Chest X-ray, AP view. Patient: 55 years old, sex M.
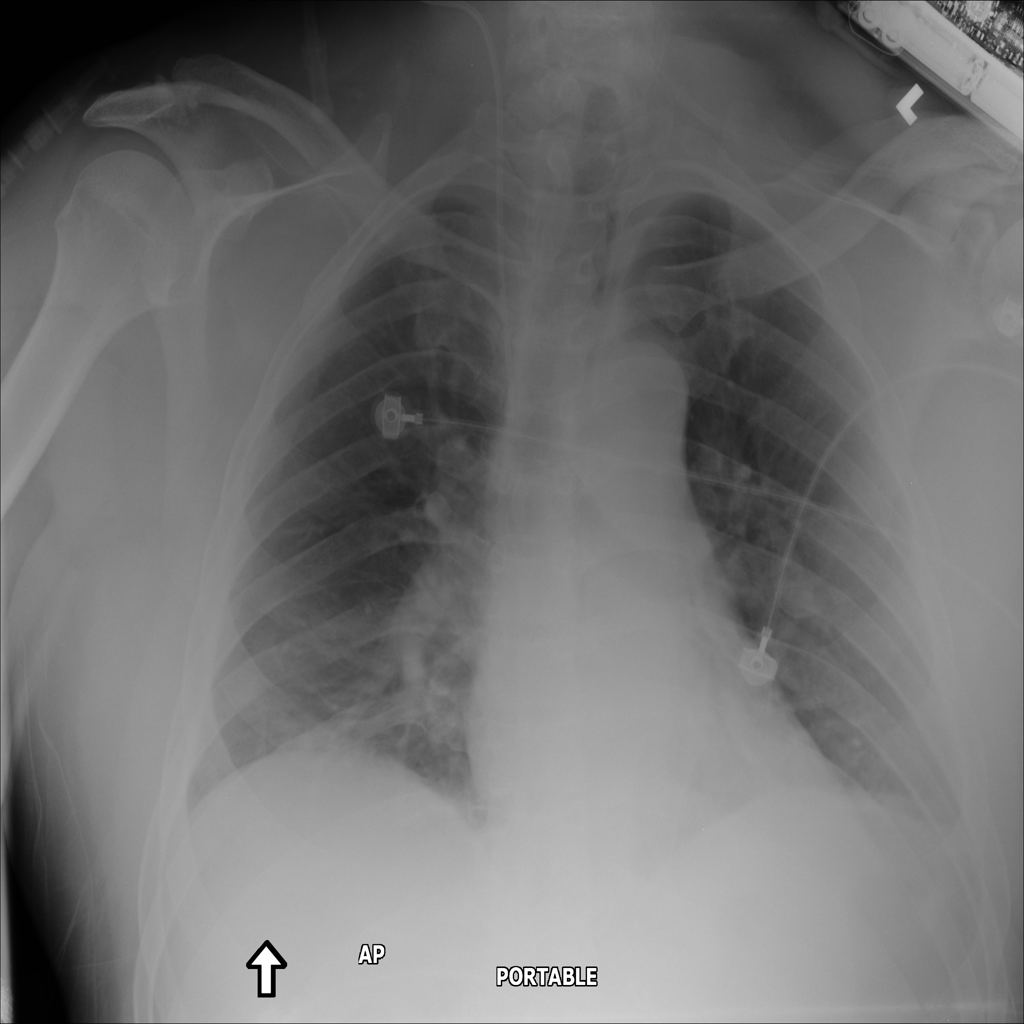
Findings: Atelectasis, Effusion, Infiltration